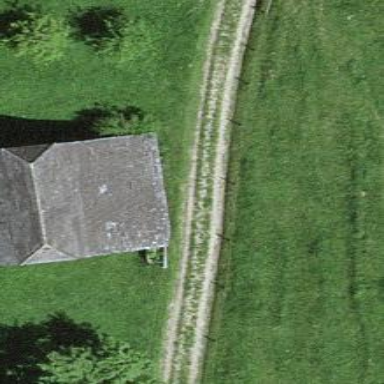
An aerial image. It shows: Rural barn.